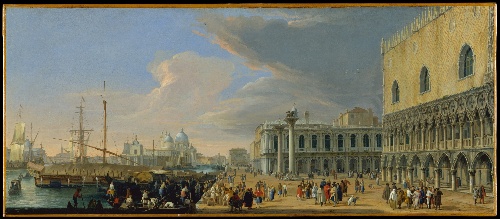
Title: The Molo, Venice, Looking West
Artist: Luca Carlevaris
Artist bio: Italian, Udine 1663/65–1730 Venice
Date: ca. 1709
Object type: Painting
Classification: Paintings
Medium: Oil on canvas
Dimensions: 19 7/8 x 47 1/8 in. (50.5 x 119.7 cm)
Department: Robert Lehman Collection
Credit line: Robert Lehman Collection, 1975
Accession year: 1975
Repository: Metropolitan Museum of Art, New York, NY
Tags: Buildings|Ships